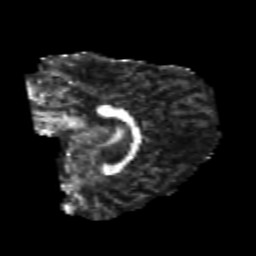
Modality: FA
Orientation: sagittal
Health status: healthy
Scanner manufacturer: philips
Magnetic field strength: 3 T
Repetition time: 6.964 s
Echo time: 0.092 s